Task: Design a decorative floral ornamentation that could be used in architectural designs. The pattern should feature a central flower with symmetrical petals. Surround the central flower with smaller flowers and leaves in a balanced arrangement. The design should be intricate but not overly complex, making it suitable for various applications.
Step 1091:
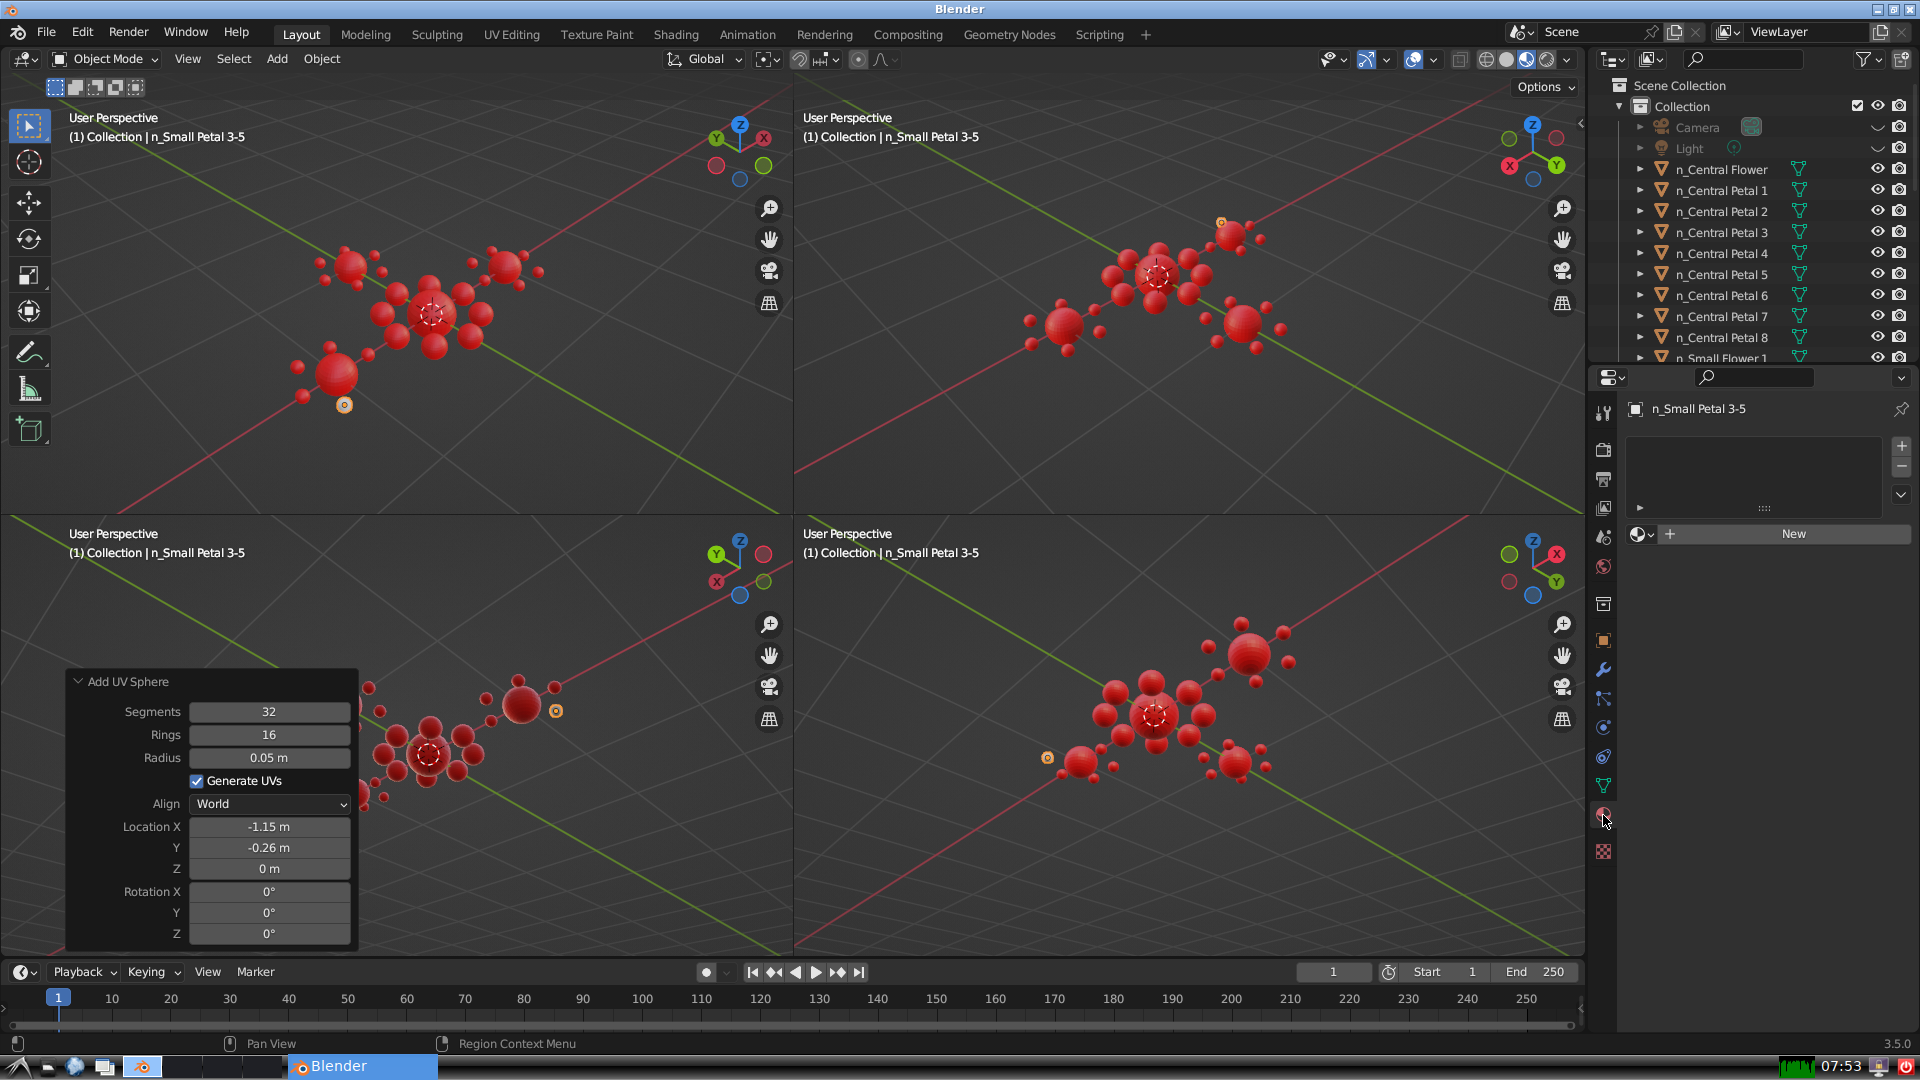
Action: {"mouse_move": [1636, 534]}